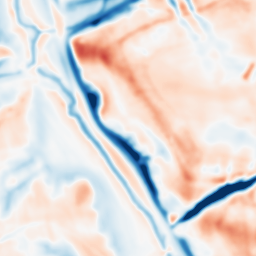
Category: multiscale
Decomposition family: dog
Decomposition parameters: sigma_low: 2
sigma_high: 10
Upsampling method: lanczos
Upsampling parameters: scale: 8
Upsampling scale: 8